Question: I'm using nivo slider for an image slideshow. All looks good in FF, Chrome etc. It is displaying very strangely in IE though (see attached) (tested on 8(xp) + 9(win7)).
Has anyone come across this before?
Here's the code:
'''
<div class="slider-wrapper theme-default">
<div id="slider" class="nivoSlider">
<img src="pathtoimage" alt="" />
<img src="pathtoimage" alt="" />
<img src="pathtoimage" alt="" />
<img src="pathtoimage" alt="" />
</div>
</div>
'''
.
'''
$('#slider').nivoSlider({
effect: 'fade', // Specify sets like: 'fold,fade,sliceDown'
slices: 15, // For slice animations
boxCols: 8, // For box animations
boxRows: 4, // For box animations
animSpeed: 500, // Slide transition speed
pauseTime: 3000, // How long each slide will show
startSlide: 0, // Set starting Slide (0 index)
directionNav: false, // Next & Prev navigation
directionNavHide: true, // Only show on hover
controlNav: true, // 1,2,3... navigation
controlNavThumbs: false, // Use thumbnails for Control Nav
pauseOnHover: true, // Stop animation while hovering
manualAdvance: false, // Force manual transitions
prevText: 'Prev', // Prev directionNav text
nextText: 'Next', // Next directionNav text
randomStart: true, // Start on a random slide
beforeChange: function(){}, // Triggers before a slide transition
afterChange: function(){}, // Triggers after a slide transition
slideshowEnd: function(){}, // Triggers after all slides have been shown
lastSlide: function(){}, // Triggers when last slide is shown
afterLoad: function(){} // Triggers when slider has loaded
});
'''
.
'''
#slider { height: 309px; }
.nivoSlider {position:relative; background:url(../thirdparty/nivo-slider/themes/bar/loading.gif) no-repeat 50% 50%; width:640px; height: 309px; box-shadow: none !important; float: left}
.nivoSlider img {position:absolute; top:0px; left:0px; display:none;}
.nivoSlider a {border:0; display:block;
}
.sliderSurround{position: relative; width: 640px; height: 309px;}
.nivo-controlNav{position: absolute; bottom: 0; right: 0; z-index: 999;}
.nivo-control{background-image: none !important; background-color: #E00019 !important; cursor: pointer;}
.nivo-control.active{background-color: #fff !Important}
.theme-default .nivo-controlNav a{height: 16px !important; width: 16px; margin:0 4px;}
.theme-default .nivo-controlNav{padding: 15px 10px !important}
'''

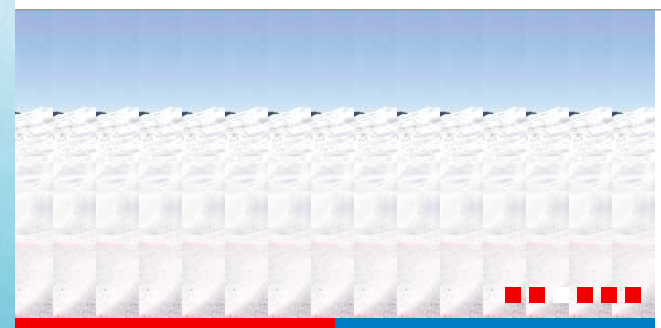
Answer: I noticed that the number of repeating image sections (15) correlated with the default "slices" setting in. I changed it to 1 and it solved the issue.
'''
$('#slider').nivoSlider({
effect: 'fade', // Specify sets like: 'fold,fade,sliceDown'
slices: 1 // For slice animations
});
'''